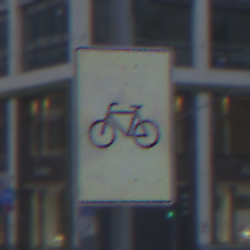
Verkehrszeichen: RadverkehrOhnePfeilsymbol
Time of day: SunriseSunset
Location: Outdoor (Urban)
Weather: PartlyCloudy
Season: NotSpecified
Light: Natural